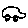
Label: car